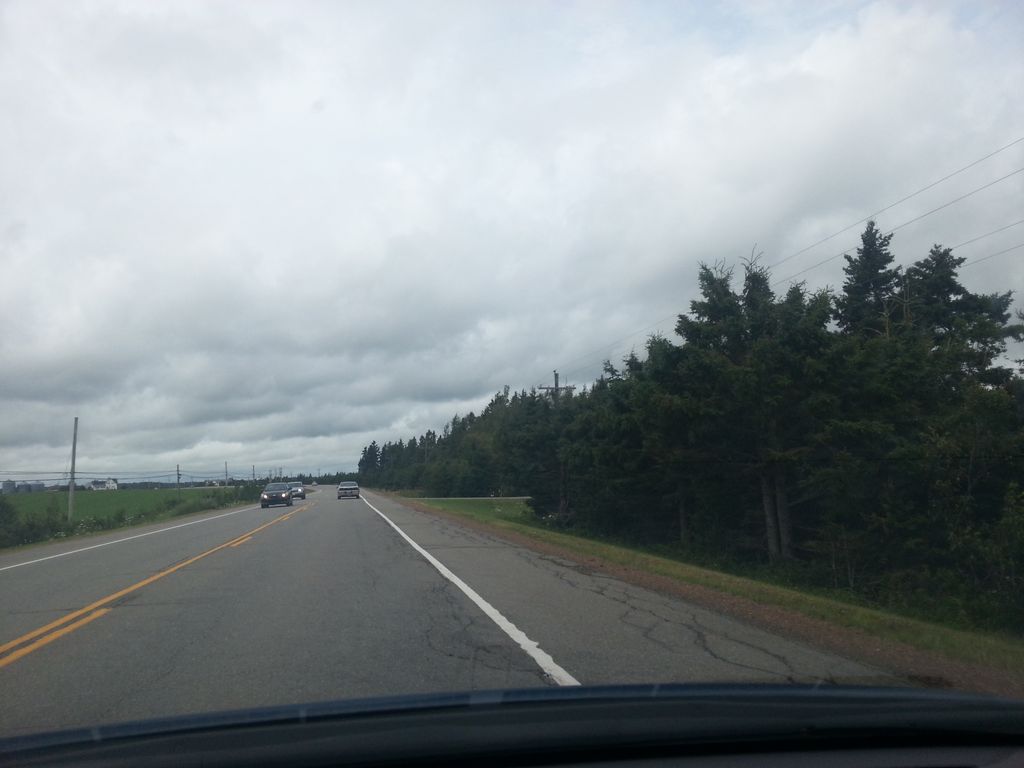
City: charlottetown